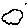
Label: cloud